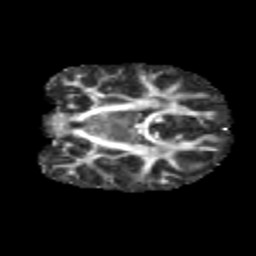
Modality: FA
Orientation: coronal
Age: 10
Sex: female
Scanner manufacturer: siemens
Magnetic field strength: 3 T
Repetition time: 3.8 s
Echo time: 0.07 s